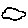
Label: cloud